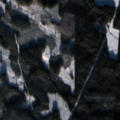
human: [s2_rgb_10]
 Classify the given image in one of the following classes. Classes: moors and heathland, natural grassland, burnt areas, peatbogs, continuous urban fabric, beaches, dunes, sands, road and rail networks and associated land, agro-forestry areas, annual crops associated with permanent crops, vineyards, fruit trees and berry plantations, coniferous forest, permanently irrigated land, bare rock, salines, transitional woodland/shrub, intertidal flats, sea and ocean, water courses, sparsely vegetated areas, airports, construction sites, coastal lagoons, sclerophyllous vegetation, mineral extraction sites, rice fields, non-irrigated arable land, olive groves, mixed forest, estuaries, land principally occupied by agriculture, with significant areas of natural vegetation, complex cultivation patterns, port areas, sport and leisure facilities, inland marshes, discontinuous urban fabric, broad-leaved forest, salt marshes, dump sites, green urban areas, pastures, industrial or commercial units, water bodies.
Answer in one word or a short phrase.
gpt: coniferous forest, mixed forest, transitional woodland/shrub